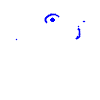
Particle: electron